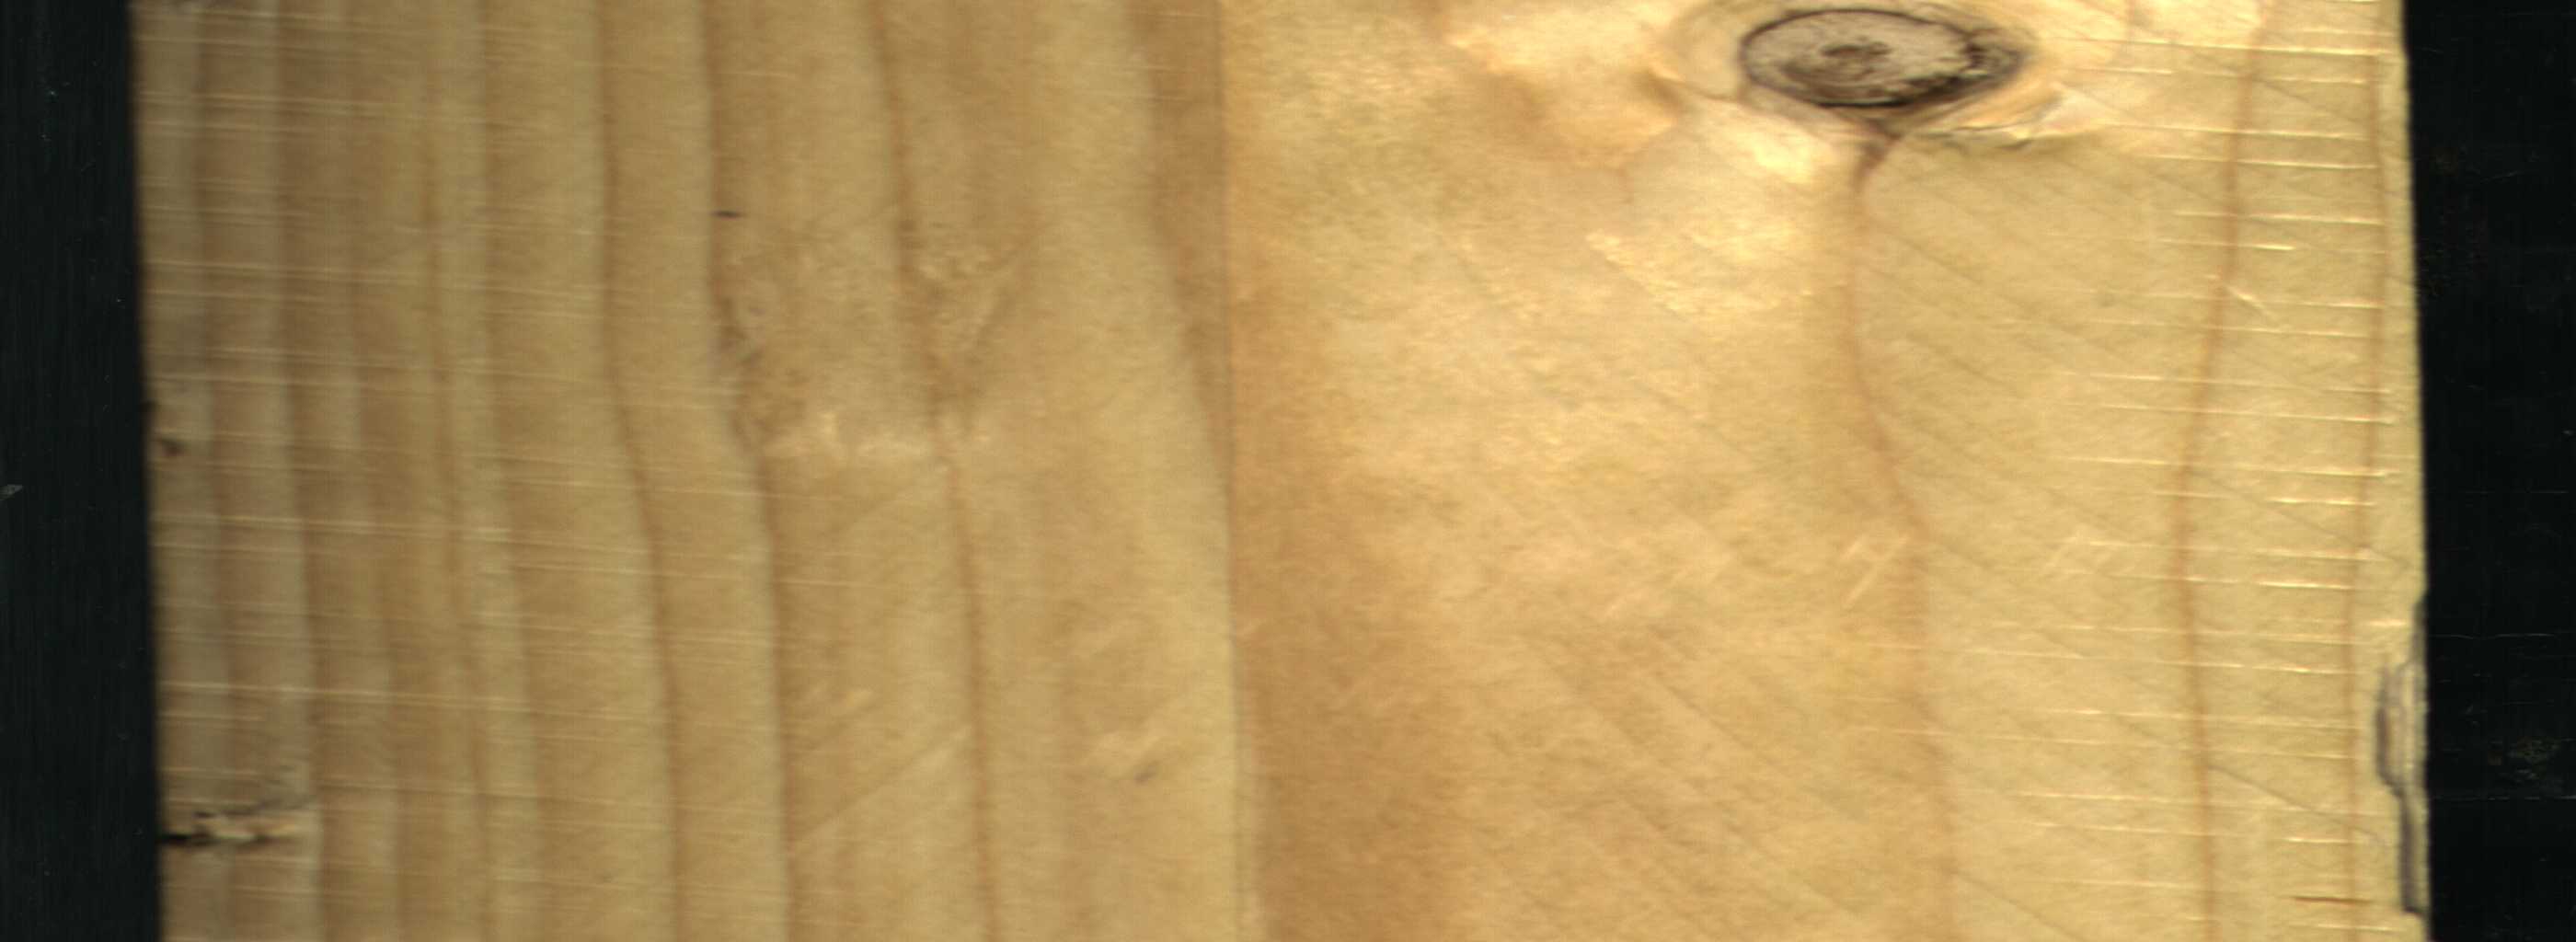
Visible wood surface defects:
Live_Knot